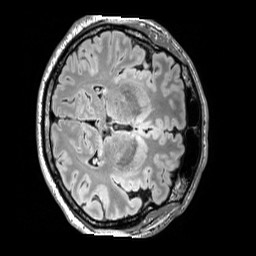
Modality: FLAIR
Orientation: axial
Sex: male
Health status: ill
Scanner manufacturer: siemens
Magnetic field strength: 3 T
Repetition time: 5 s
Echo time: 0.388 s